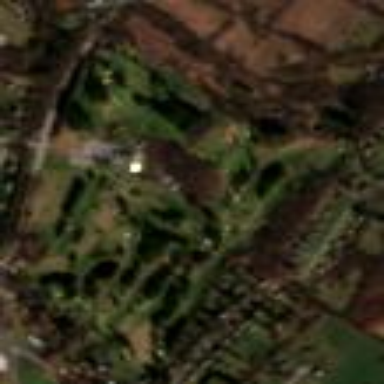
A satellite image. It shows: Golf course.